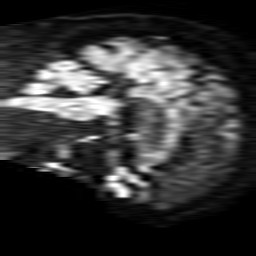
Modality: TRACE
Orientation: sagittal
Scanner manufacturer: philips
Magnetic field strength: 1.5 T
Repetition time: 3.887 s
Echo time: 0.09873 s